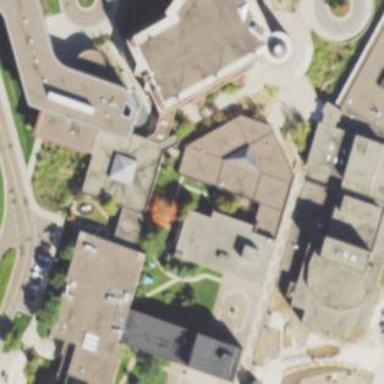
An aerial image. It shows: University building.